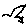
Label: bird